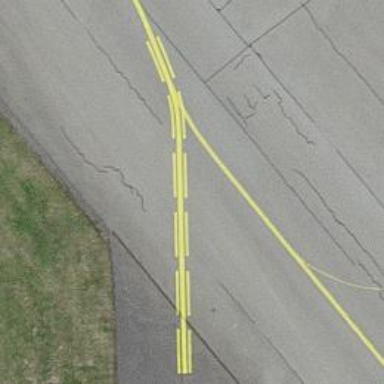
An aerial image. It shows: Image of taxiway at airport.